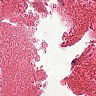
Metastatic tissue present: no